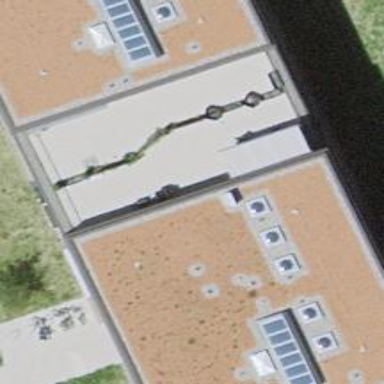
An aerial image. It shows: Building with apartments and flat roof.